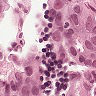
Metastatic tissue present: yes